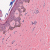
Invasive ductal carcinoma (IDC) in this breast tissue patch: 0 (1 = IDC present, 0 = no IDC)